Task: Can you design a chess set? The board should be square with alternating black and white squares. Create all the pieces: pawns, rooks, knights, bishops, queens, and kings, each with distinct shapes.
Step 5322:
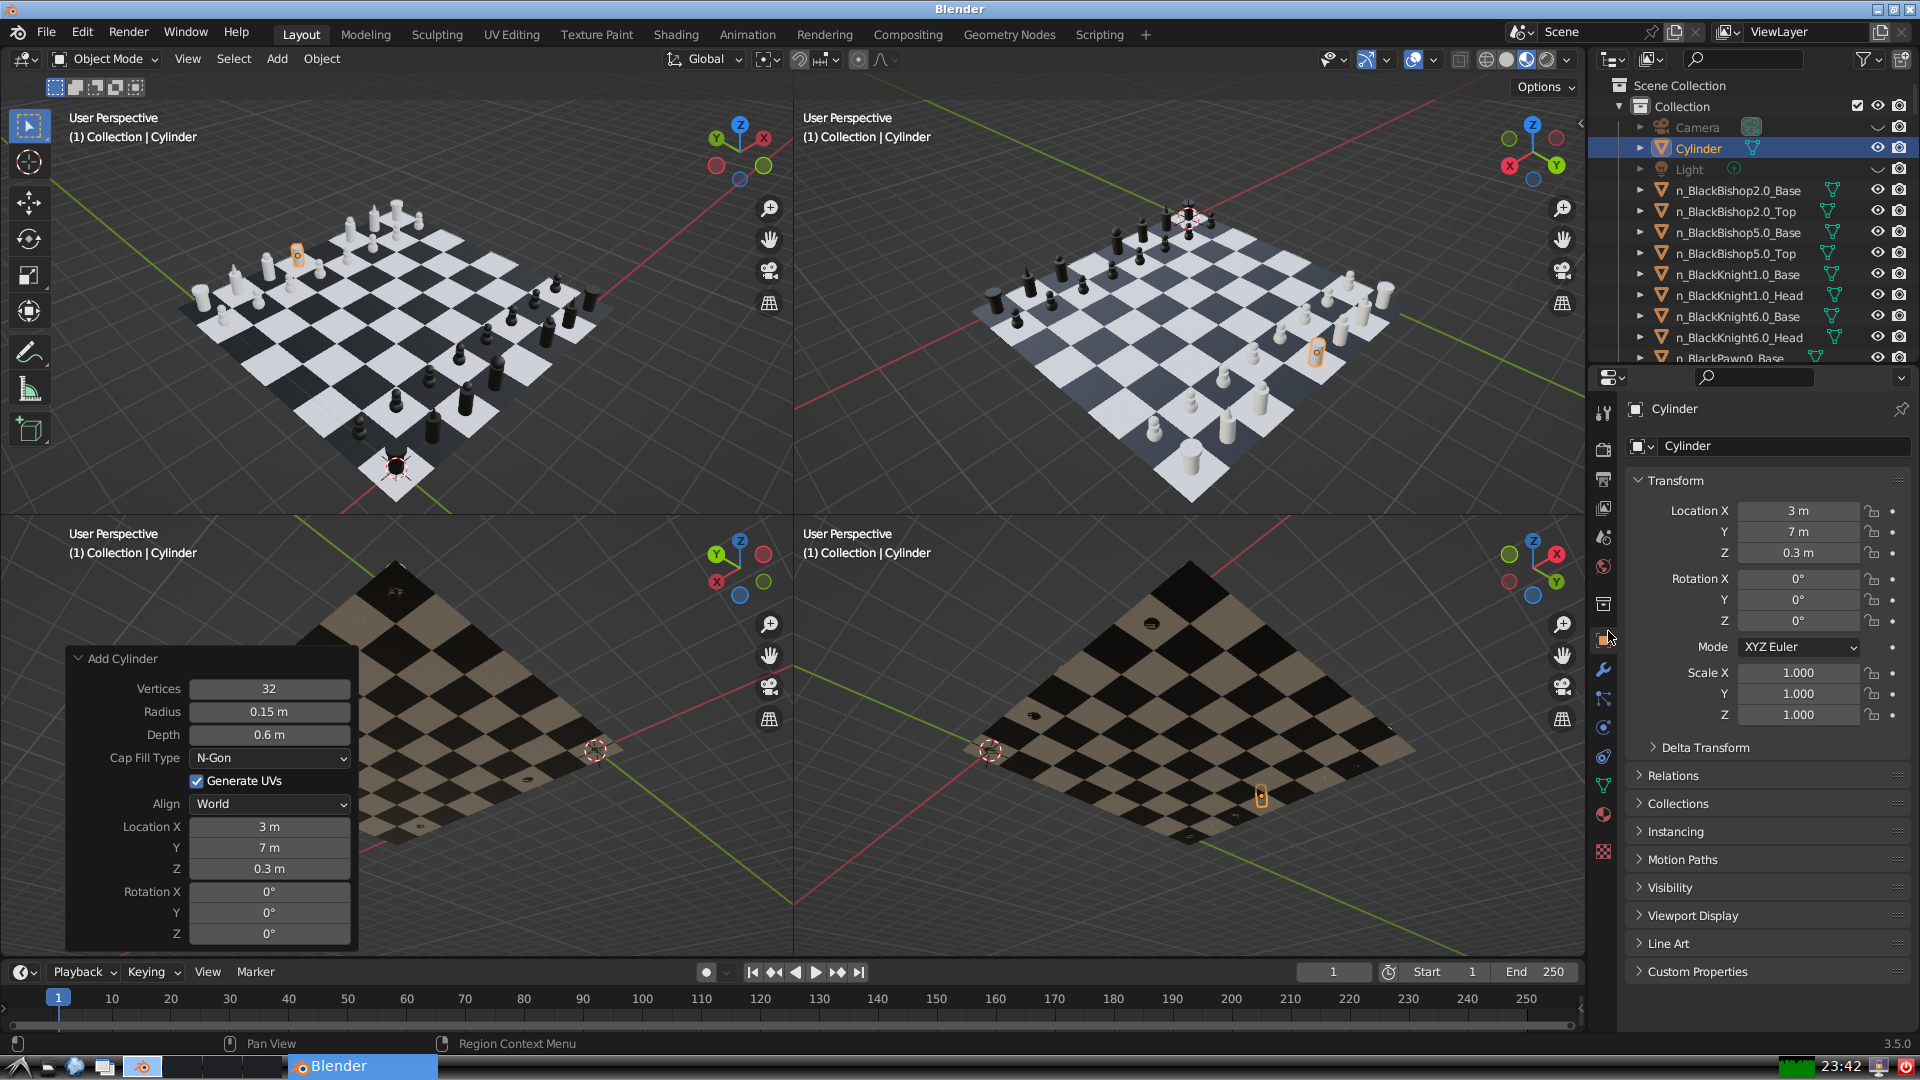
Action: {"mouse_move": [1732, 445]}